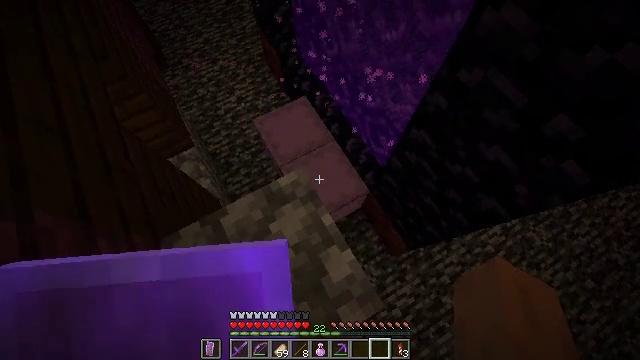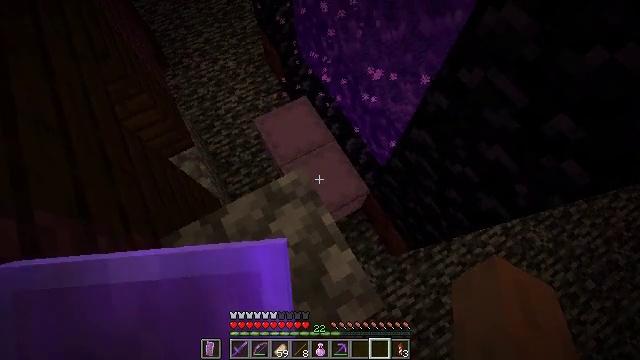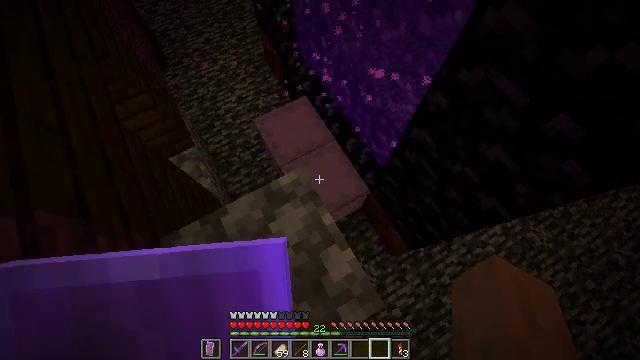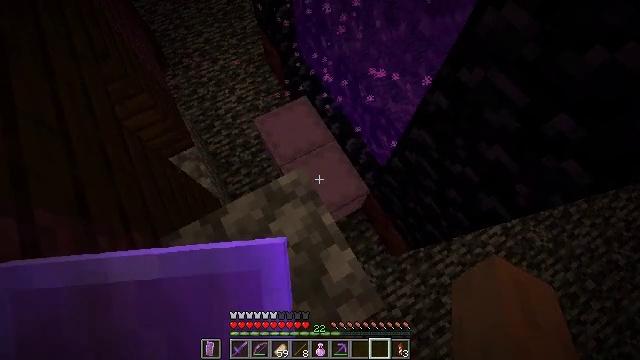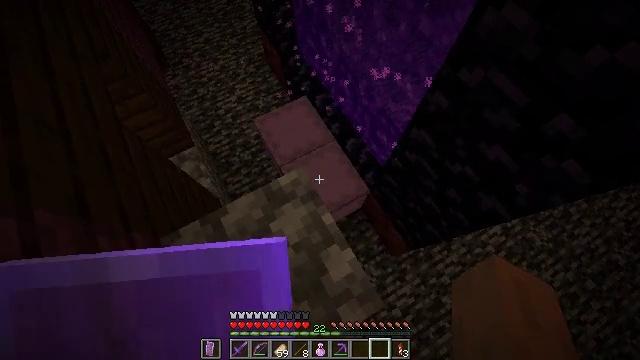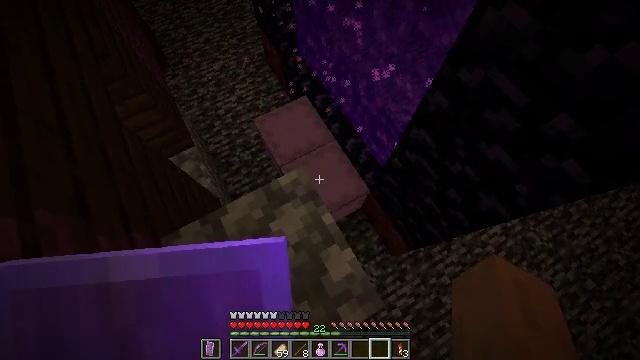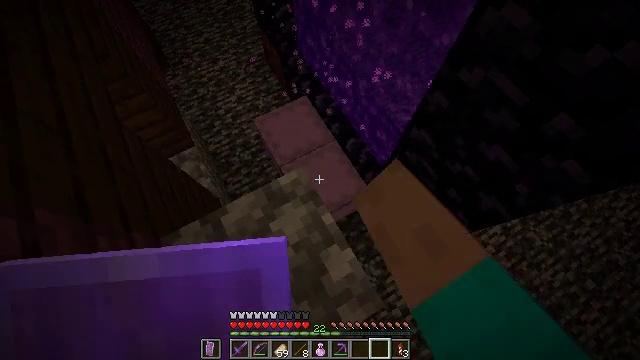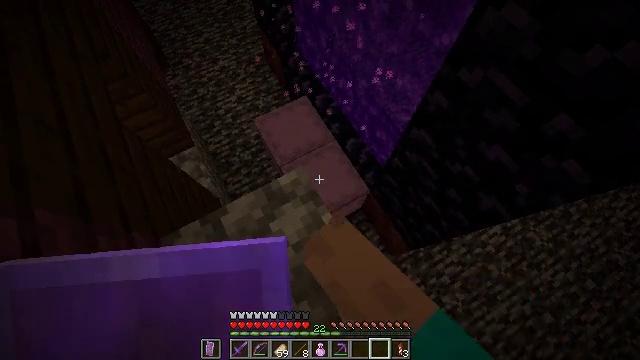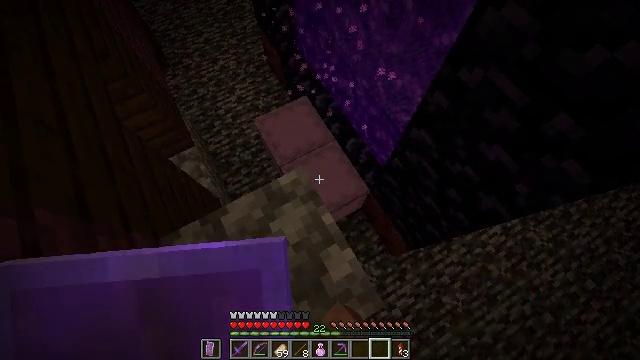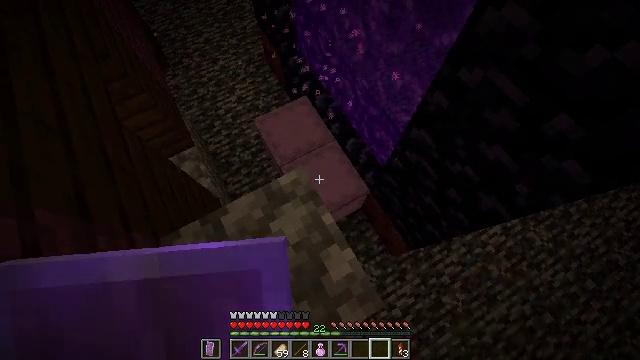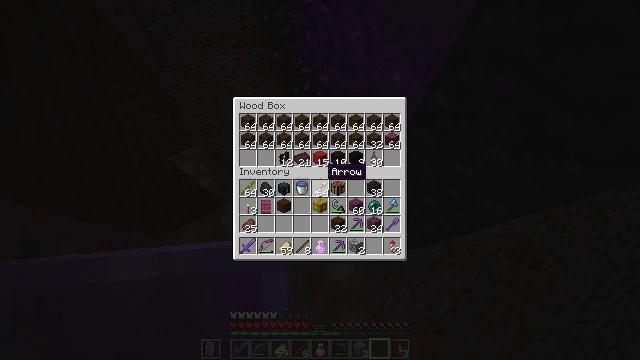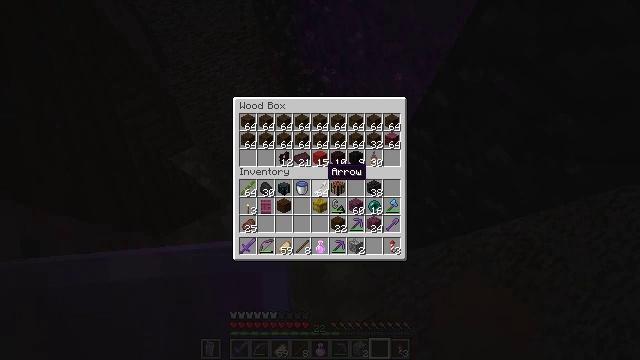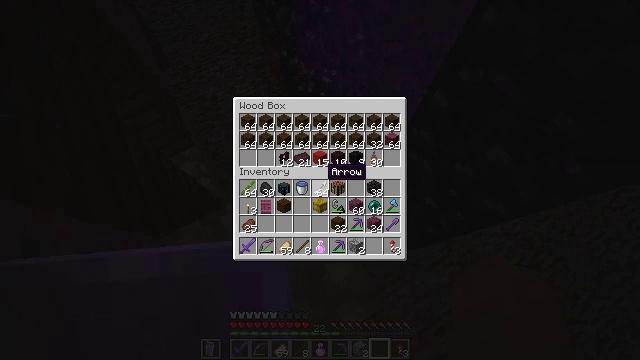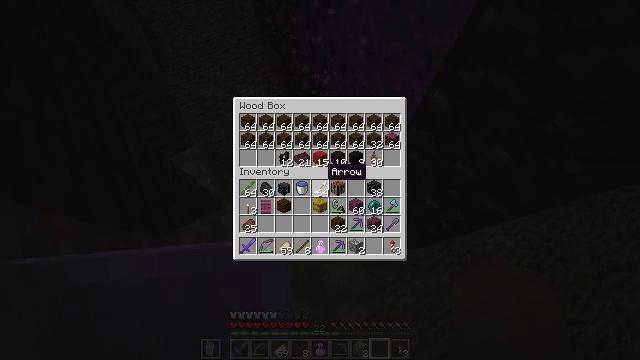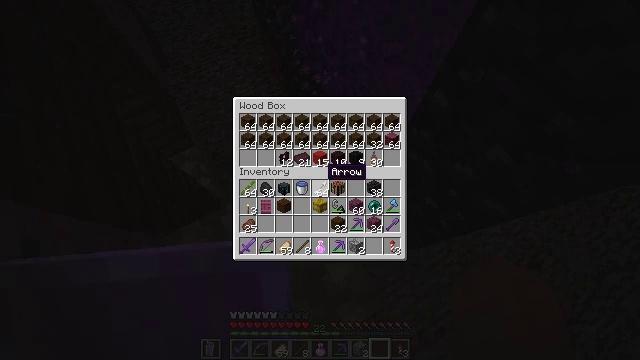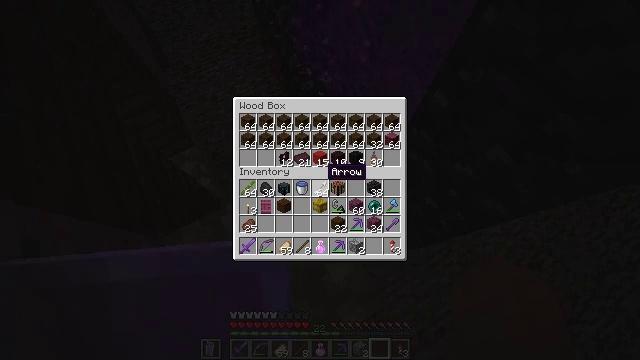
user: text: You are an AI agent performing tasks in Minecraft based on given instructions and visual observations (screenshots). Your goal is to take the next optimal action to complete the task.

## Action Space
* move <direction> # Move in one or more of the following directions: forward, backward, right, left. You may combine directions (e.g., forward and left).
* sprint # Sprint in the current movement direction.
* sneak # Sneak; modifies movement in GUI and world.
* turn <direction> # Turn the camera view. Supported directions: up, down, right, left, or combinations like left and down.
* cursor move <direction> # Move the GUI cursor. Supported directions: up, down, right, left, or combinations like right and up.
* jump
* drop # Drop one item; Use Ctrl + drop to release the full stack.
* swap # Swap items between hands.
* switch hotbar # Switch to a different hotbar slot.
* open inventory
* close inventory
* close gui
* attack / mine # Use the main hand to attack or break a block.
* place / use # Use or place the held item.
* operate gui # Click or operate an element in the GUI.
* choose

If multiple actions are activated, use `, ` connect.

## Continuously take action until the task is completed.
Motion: motion action
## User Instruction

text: craft item red carpet
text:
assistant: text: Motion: no_op
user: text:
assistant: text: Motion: no_op
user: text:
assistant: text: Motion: no_op
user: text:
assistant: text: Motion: no_op
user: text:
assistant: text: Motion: use / place
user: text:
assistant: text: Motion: use / place
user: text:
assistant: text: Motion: use / place
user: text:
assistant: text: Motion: use / place
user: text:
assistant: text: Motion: no_op
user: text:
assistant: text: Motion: no_op
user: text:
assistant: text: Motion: no_op
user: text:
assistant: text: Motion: no_op
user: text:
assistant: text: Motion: no_op
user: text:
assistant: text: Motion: no_op
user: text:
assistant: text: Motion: no_op
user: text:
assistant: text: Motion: no_op
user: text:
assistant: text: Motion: no_op
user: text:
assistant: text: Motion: no_op
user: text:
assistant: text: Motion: no_op
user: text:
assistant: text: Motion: no_op
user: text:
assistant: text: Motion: no_op
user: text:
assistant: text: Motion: no_op
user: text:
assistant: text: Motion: no_op
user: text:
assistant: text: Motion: no_op
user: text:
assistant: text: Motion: turn left and up
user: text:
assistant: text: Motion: turn left
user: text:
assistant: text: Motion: no_op
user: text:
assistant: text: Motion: no_op
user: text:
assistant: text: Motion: no_op
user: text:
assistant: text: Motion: turn right